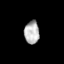
Tissue: skin
Cell type: Epithelial cells
Senescence score: 0.2307
Nuclear area (px): 338
Mean DAPI intensity: 179.278